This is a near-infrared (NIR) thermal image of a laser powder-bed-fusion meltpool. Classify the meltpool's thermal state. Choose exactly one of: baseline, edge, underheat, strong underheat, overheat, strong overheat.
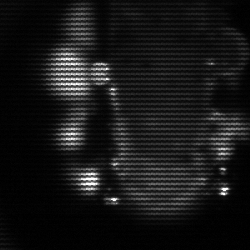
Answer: strong underheat